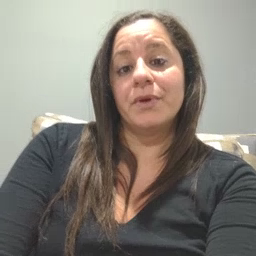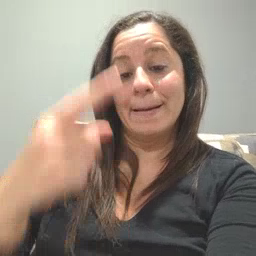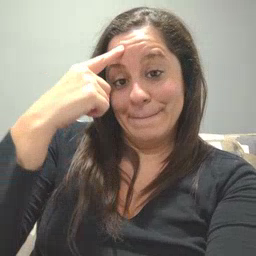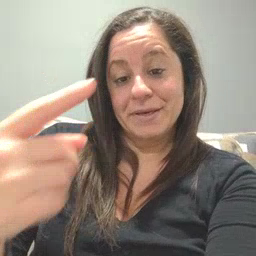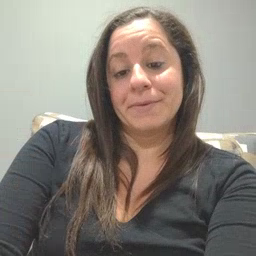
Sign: penny